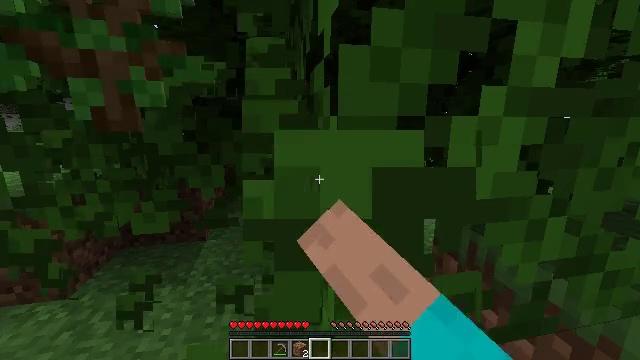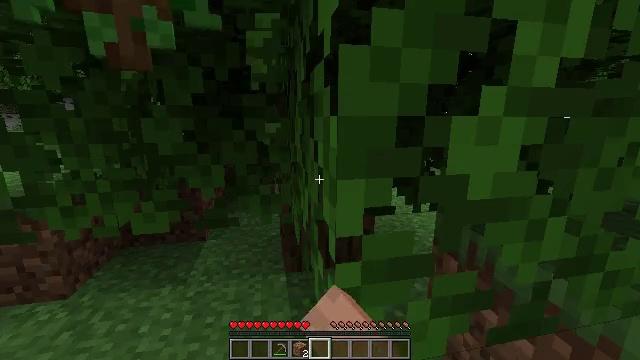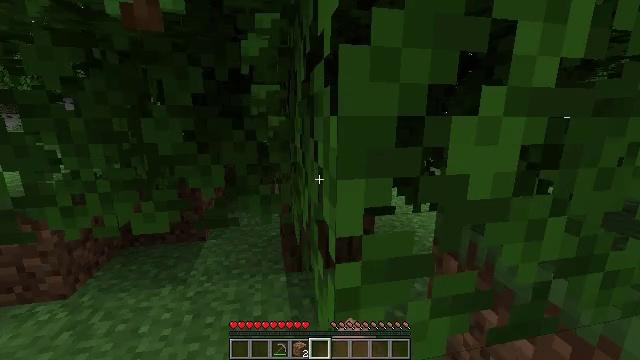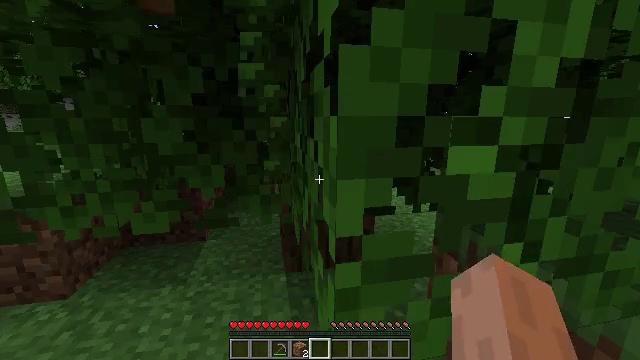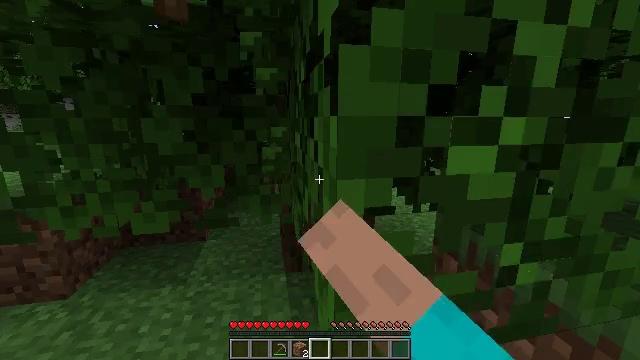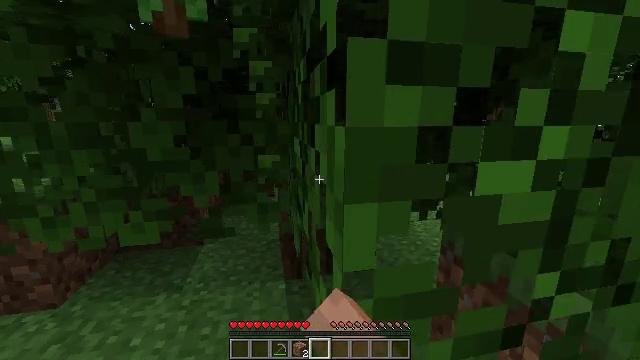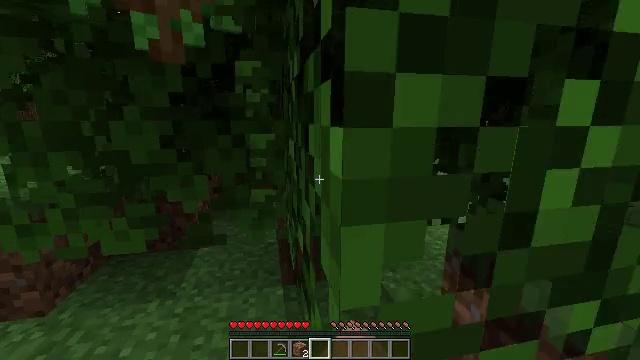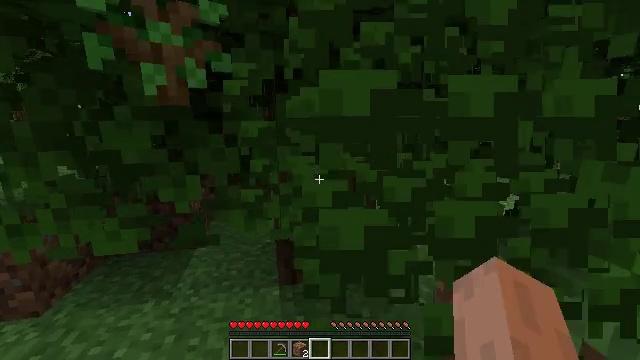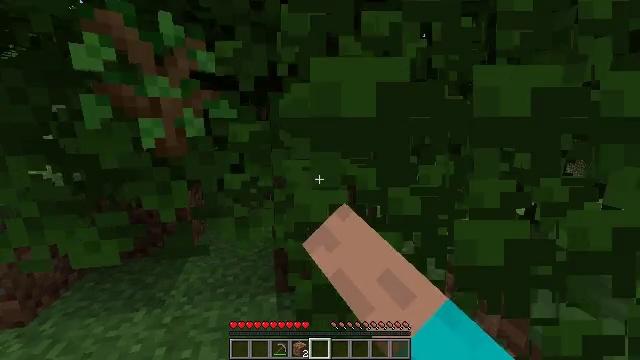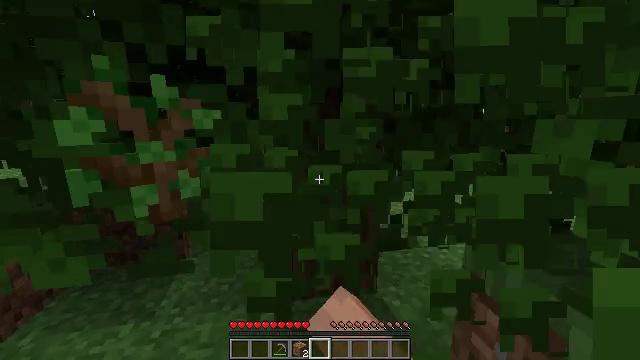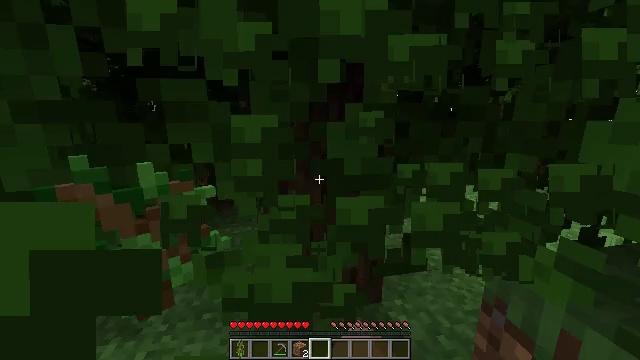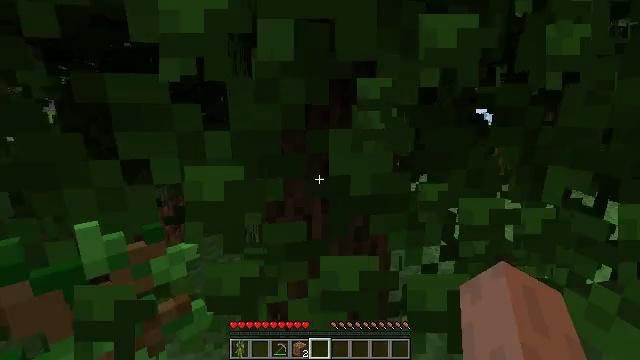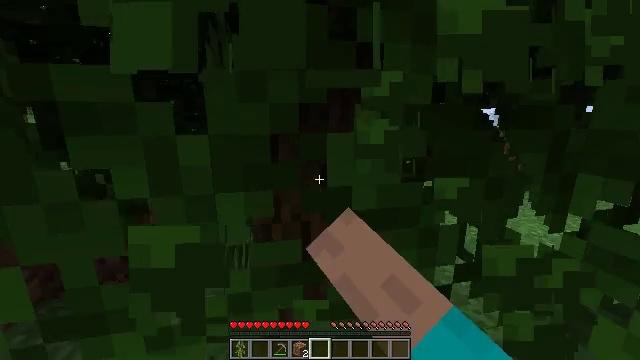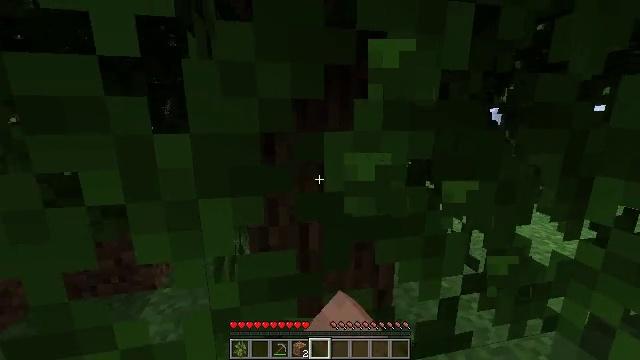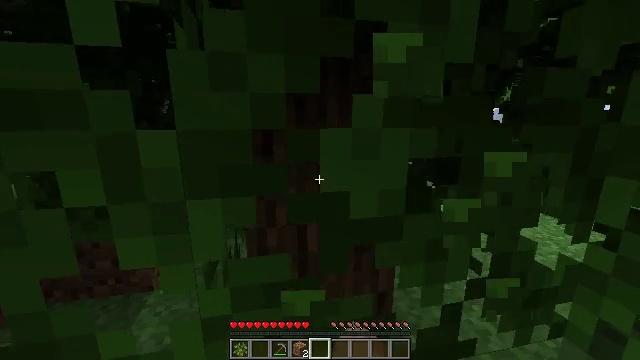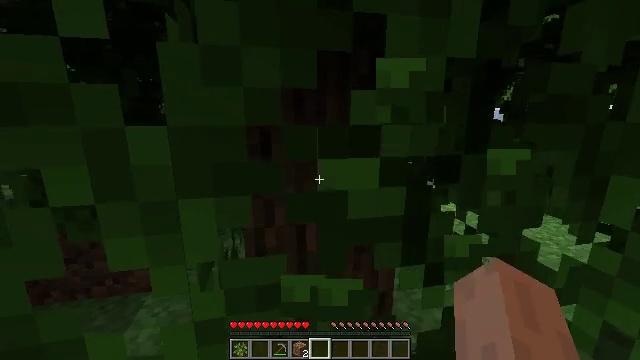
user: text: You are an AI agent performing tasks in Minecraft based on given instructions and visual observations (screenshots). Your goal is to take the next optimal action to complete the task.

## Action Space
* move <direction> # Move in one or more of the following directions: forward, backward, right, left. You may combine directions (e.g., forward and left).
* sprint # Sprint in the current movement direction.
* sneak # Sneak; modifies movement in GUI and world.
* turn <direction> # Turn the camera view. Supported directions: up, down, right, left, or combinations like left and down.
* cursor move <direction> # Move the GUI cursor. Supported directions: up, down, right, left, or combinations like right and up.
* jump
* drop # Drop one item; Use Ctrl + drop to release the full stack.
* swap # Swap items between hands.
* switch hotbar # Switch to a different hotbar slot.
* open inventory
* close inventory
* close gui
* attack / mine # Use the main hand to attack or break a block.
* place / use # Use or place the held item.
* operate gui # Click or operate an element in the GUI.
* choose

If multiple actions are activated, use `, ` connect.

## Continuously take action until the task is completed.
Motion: motion action
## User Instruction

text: Remove oak leaves from branches.
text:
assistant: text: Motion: attack / mine
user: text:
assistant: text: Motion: attack / mine
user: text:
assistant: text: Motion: attack / mine
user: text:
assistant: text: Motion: move forward, attack / mine
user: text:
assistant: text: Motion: move forward, attack / mine
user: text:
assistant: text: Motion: move forward, attack / mine
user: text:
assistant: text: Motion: move forward, attack / mine
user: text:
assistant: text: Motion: move forward, attack / mine
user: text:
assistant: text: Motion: move forward, attack / mine
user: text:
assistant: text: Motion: move forward, attack / mine
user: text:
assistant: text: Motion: attack / mine
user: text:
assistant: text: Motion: attack / mine
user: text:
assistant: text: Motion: attack / mine
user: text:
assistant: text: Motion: attack / mine
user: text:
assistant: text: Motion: attack / mine
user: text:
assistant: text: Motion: attack / mine
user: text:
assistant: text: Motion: attack / mine
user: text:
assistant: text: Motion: attack / mine
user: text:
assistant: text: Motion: attack / mine
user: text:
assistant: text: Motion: attack / mine
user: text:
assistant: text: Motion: move forward, attack / mine
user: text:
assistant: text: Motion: move forward, attack / mine
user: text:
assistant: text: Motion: move forward, attack / mine
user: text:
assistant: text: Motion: move forward, attack / mine
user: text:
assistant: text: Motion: move forward, turn left, attack / mine
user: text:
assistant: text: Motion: move forward, turn left, attack / mine
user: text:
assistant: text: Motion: move forward, turn left, attack / mine
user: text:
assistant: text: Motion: move forward, turn left, attack / mine
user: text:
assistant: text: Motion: turn left, attack / mine
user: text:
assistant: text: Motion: attack / mine